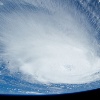
Label: cloud